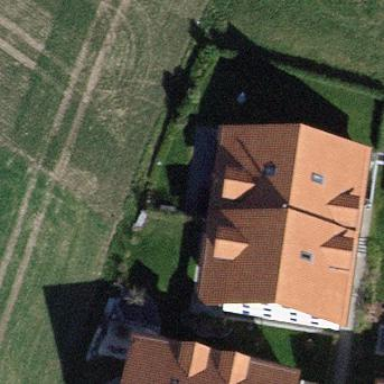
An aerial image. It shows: Simple house.